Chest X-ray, AP view. Patient: 33 years old, sex F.
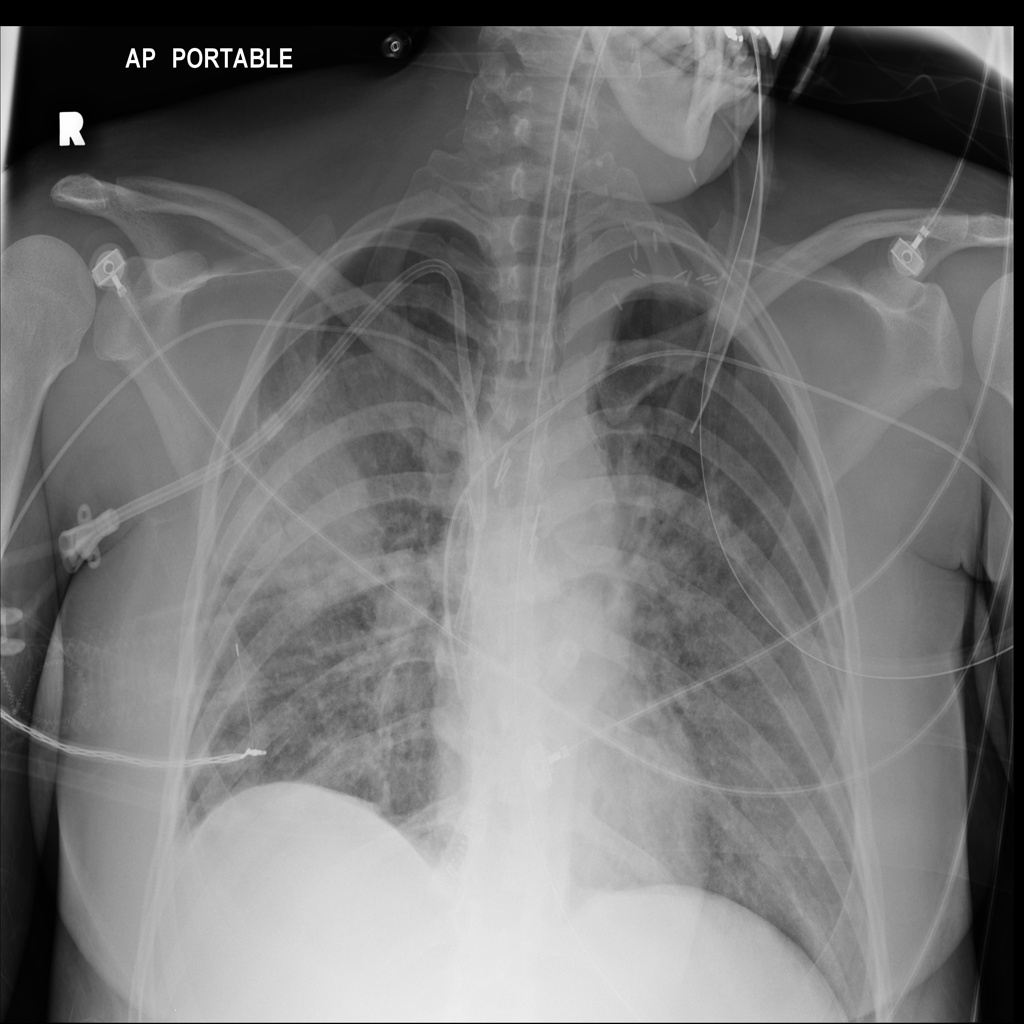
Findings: Consolidation, Infiltration